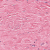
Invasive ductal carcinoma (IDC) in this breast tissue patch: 0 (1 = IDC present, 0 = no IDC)